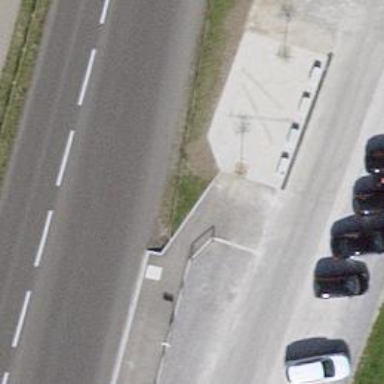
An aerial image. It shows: Platform for public transport is situated by the road.